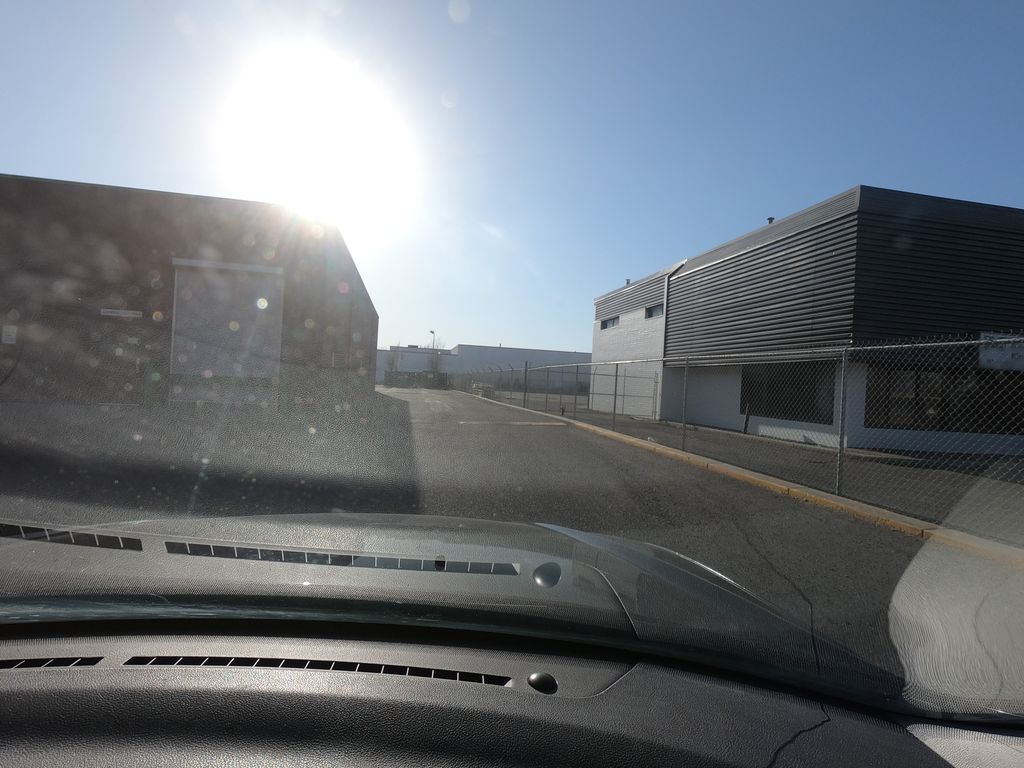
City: calgary